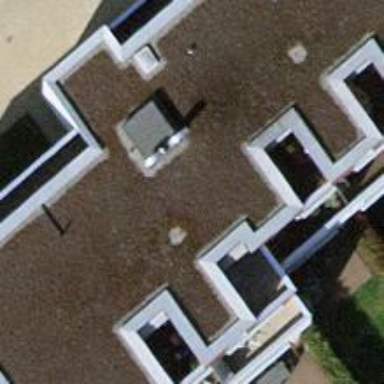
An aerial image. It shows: Image showing building with apartments.